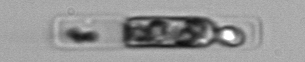
Label: Guinardia_delicatula_TAG_internal_parasite